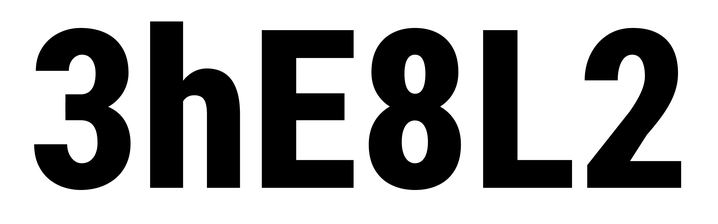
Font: Roboto_Condensed_ExtraBold